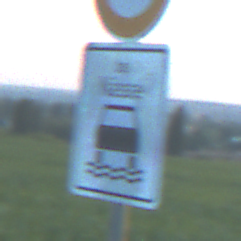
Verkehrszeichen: BeiNaesse
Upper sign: Geschwindigkeit90
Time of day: SunriseSunset
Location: Outdoor (Nature)
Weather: PartlyCloudy
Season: NotSpecified
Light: Natural